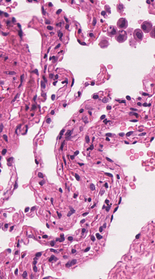
Tumor epithelial tissue: no
Tumor-associated stroma tissue: no
Normal tissue: yes